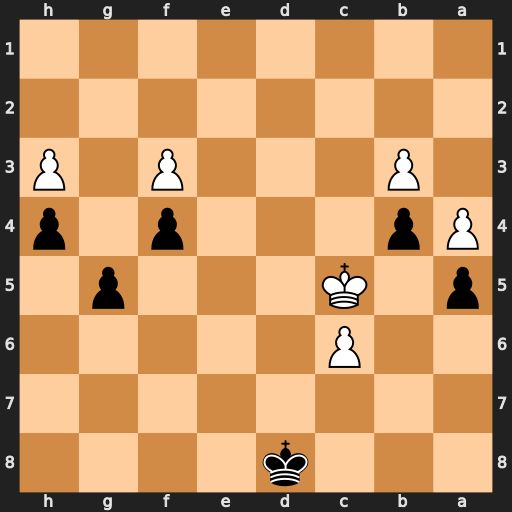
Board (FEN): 3k4/8/2P5/p1K3p1/Pp3p1p/1P3P1P/8/8
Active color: b
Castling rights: -
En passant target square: -
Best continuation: g4 fxg4 f3